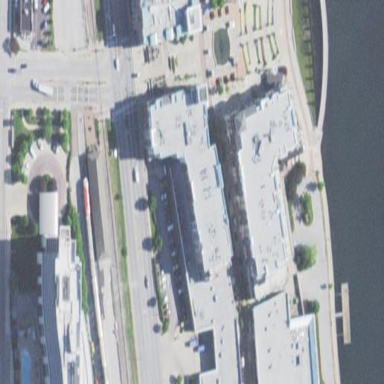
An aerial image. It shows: Retail building.